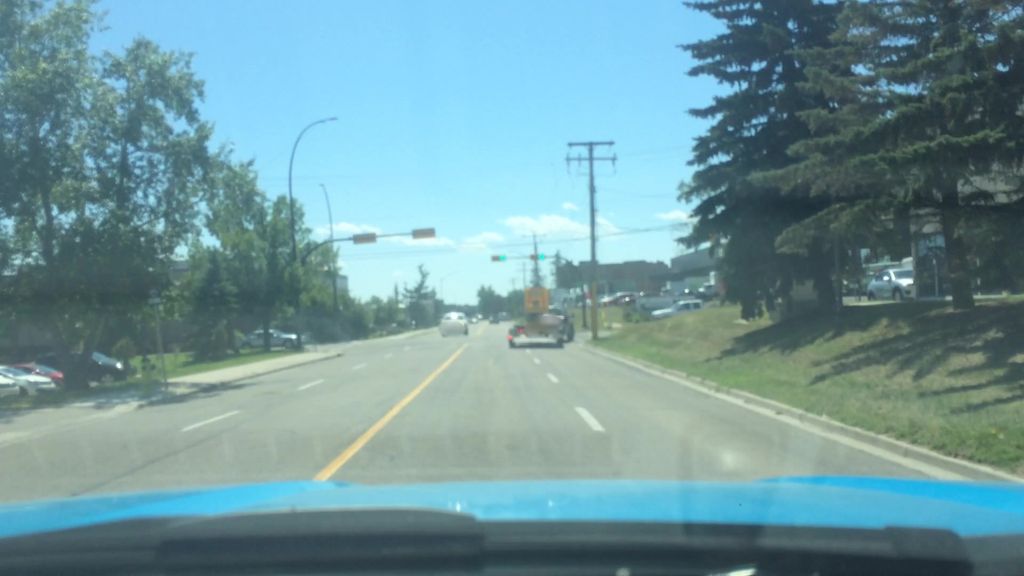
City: calgary